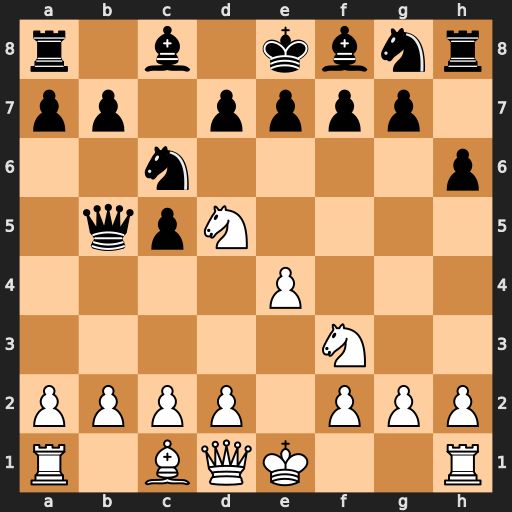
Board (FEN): r1b1kbnr/pp1pppp1/2n4p/1qpN4/4P3/5N2/PPPP1PPP/R1BQK2R
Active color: w
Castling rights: KQkq
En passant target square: -
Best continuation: Nc7+ Kd8 Nxb5